Question: After coming across this problem <URL>' call would not be displayed due to the vertex shader values returning 0 on multiplication with the world view matrix.

The problem was funneled to a faulty constant buffer input. However, after checking the values, I can't seem to understand the problem at hand. I pre-multiplied the World, View, and Projection matrices:
'''
mWorld = XMMatrixIdentity();
mView = XMMatrixLookAtLH(Eye, At, Up);
mProjection = XMMatrixPerspectiveFovLH(XM_PIDIV2, 1.0, 0.0f, 1000.0f);
mWVP = mWorld*mView*mProjection;
'''
'mWVP'
'''
-0.999999940, 0.000000000, 0.000000000, 0.000000000
0.000000000, 0.999999940, 0.000000000, 0.000000000
0.000000000, 0.000000000, -1.<PHONE>, -1.<PHONE>
0.000000000, 0.000000000, 5.<PHONE>, 5.<PHONE>
'''
'mWVP' enters the constant buffer after being transposed:
'''
WorldCB.mWorldVP = XMMatrixTranspose(mWVP);
DeviceContext->UpdateSubresource(MatrixBuffer, 0, NULL, &WorldCB, 0, 0);
DeviceContext->VSSetConstantBuffers(0, 1, &MatrixBuffer);
'''
'XMMatrixTranspose(mWVP);'
'''
-0.999999940, 0.000000000, 0.000000000, 0.000000000
0.000000000, 0.999999940, 0.000000000, 0.000000000
0.000000000, 0.000000000, -1.<PHONE>, 5.<PHONE>
0.000000000, 0.000000000, -1.<PHONE>, 5.<PHONE>
'''
Which looks OK, at least to me. Next my shader starts doing its thing, but here's where things get funky, checking the disassembly yields that when:
'output.position = mul(position, WVP);'
'''
Vertex Shader:
<PHONE> dp4 o0.x, v0.xyzw, cb0[0].xyzw
<PHONE> dp4 o0.y, v0.xyzw, cb0[1].xyzw
<PHONE> dp4 o0.z, v0.xyzw, cb0[2].xyzw
<PHONE> dp4 o0.w, v0.xyzw, cb0[3].xyzw
<PHONE> mov o1.xyzw, v1.xyzw
'''
For each multiplication, values return 0. And if 'output.position = position;' Values are correct, and the box displays, but not inside the world transformation.
The full shader file below:
'''
cbuffer ConstantBuffer:register(b0)
{
matrix WVP;
}
struct VOut
{
float4 position : SV_POSITION;
float4 color : COLOR;
};
VOut VShader(float4 position : POSITION, float4 color : COLOR)
{
VOut output;
output.position = mul(position, WVP); // position;
output.color = color;
return output;
}
float4 PShader(float4 position : SV_POSITION, float4 color : COLOR) : SV_TARGET
{
return color;
}
'''
Edit: Also noted that the Transpose of the World matrix equals zero:
'''
ObjectSpace = m_Scale*m_Rotation*m_Translate;
mWVP = ObjectSpace*direct3D.mView*direct3D.mProjection;
LocalWorld.mWorldVP = XMMatrixTranspose(wWVP);
'''
'XMMatrixTranspose(wWVP)' comes out:
'''
0 0 0 0
0 0 0 0
0 0 0 0
0 0 0 0
'''
And is likely the problem. Any guesses as to why the transpose of a matrix would equal 0?
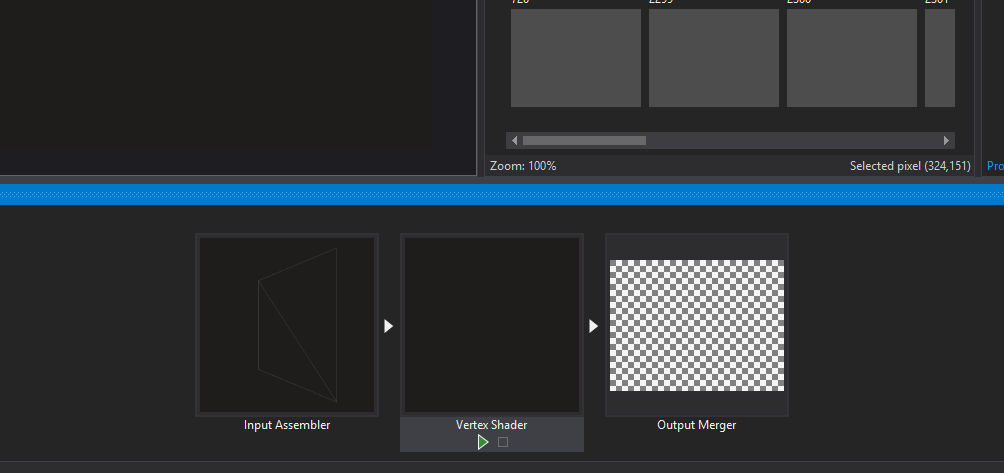
Answer: The near plane of the perspective projection must be some value larger than zero. If it is zero, then the near plane is exactly where the camera is located, and everything in the scene converges to a single point.